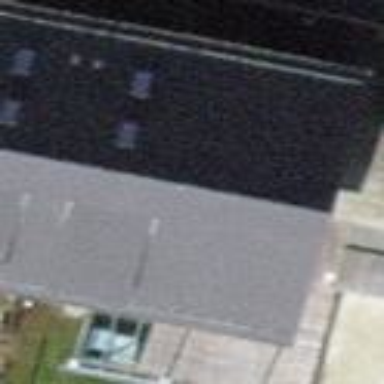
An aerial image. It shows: Semi-detached house with gabled roof.